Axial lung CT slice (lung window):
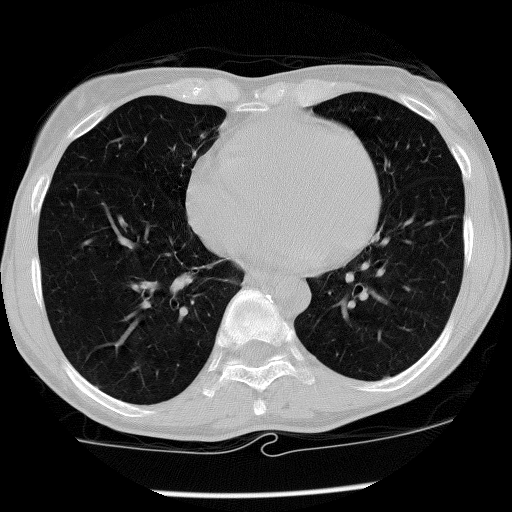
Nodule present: no